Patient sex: M
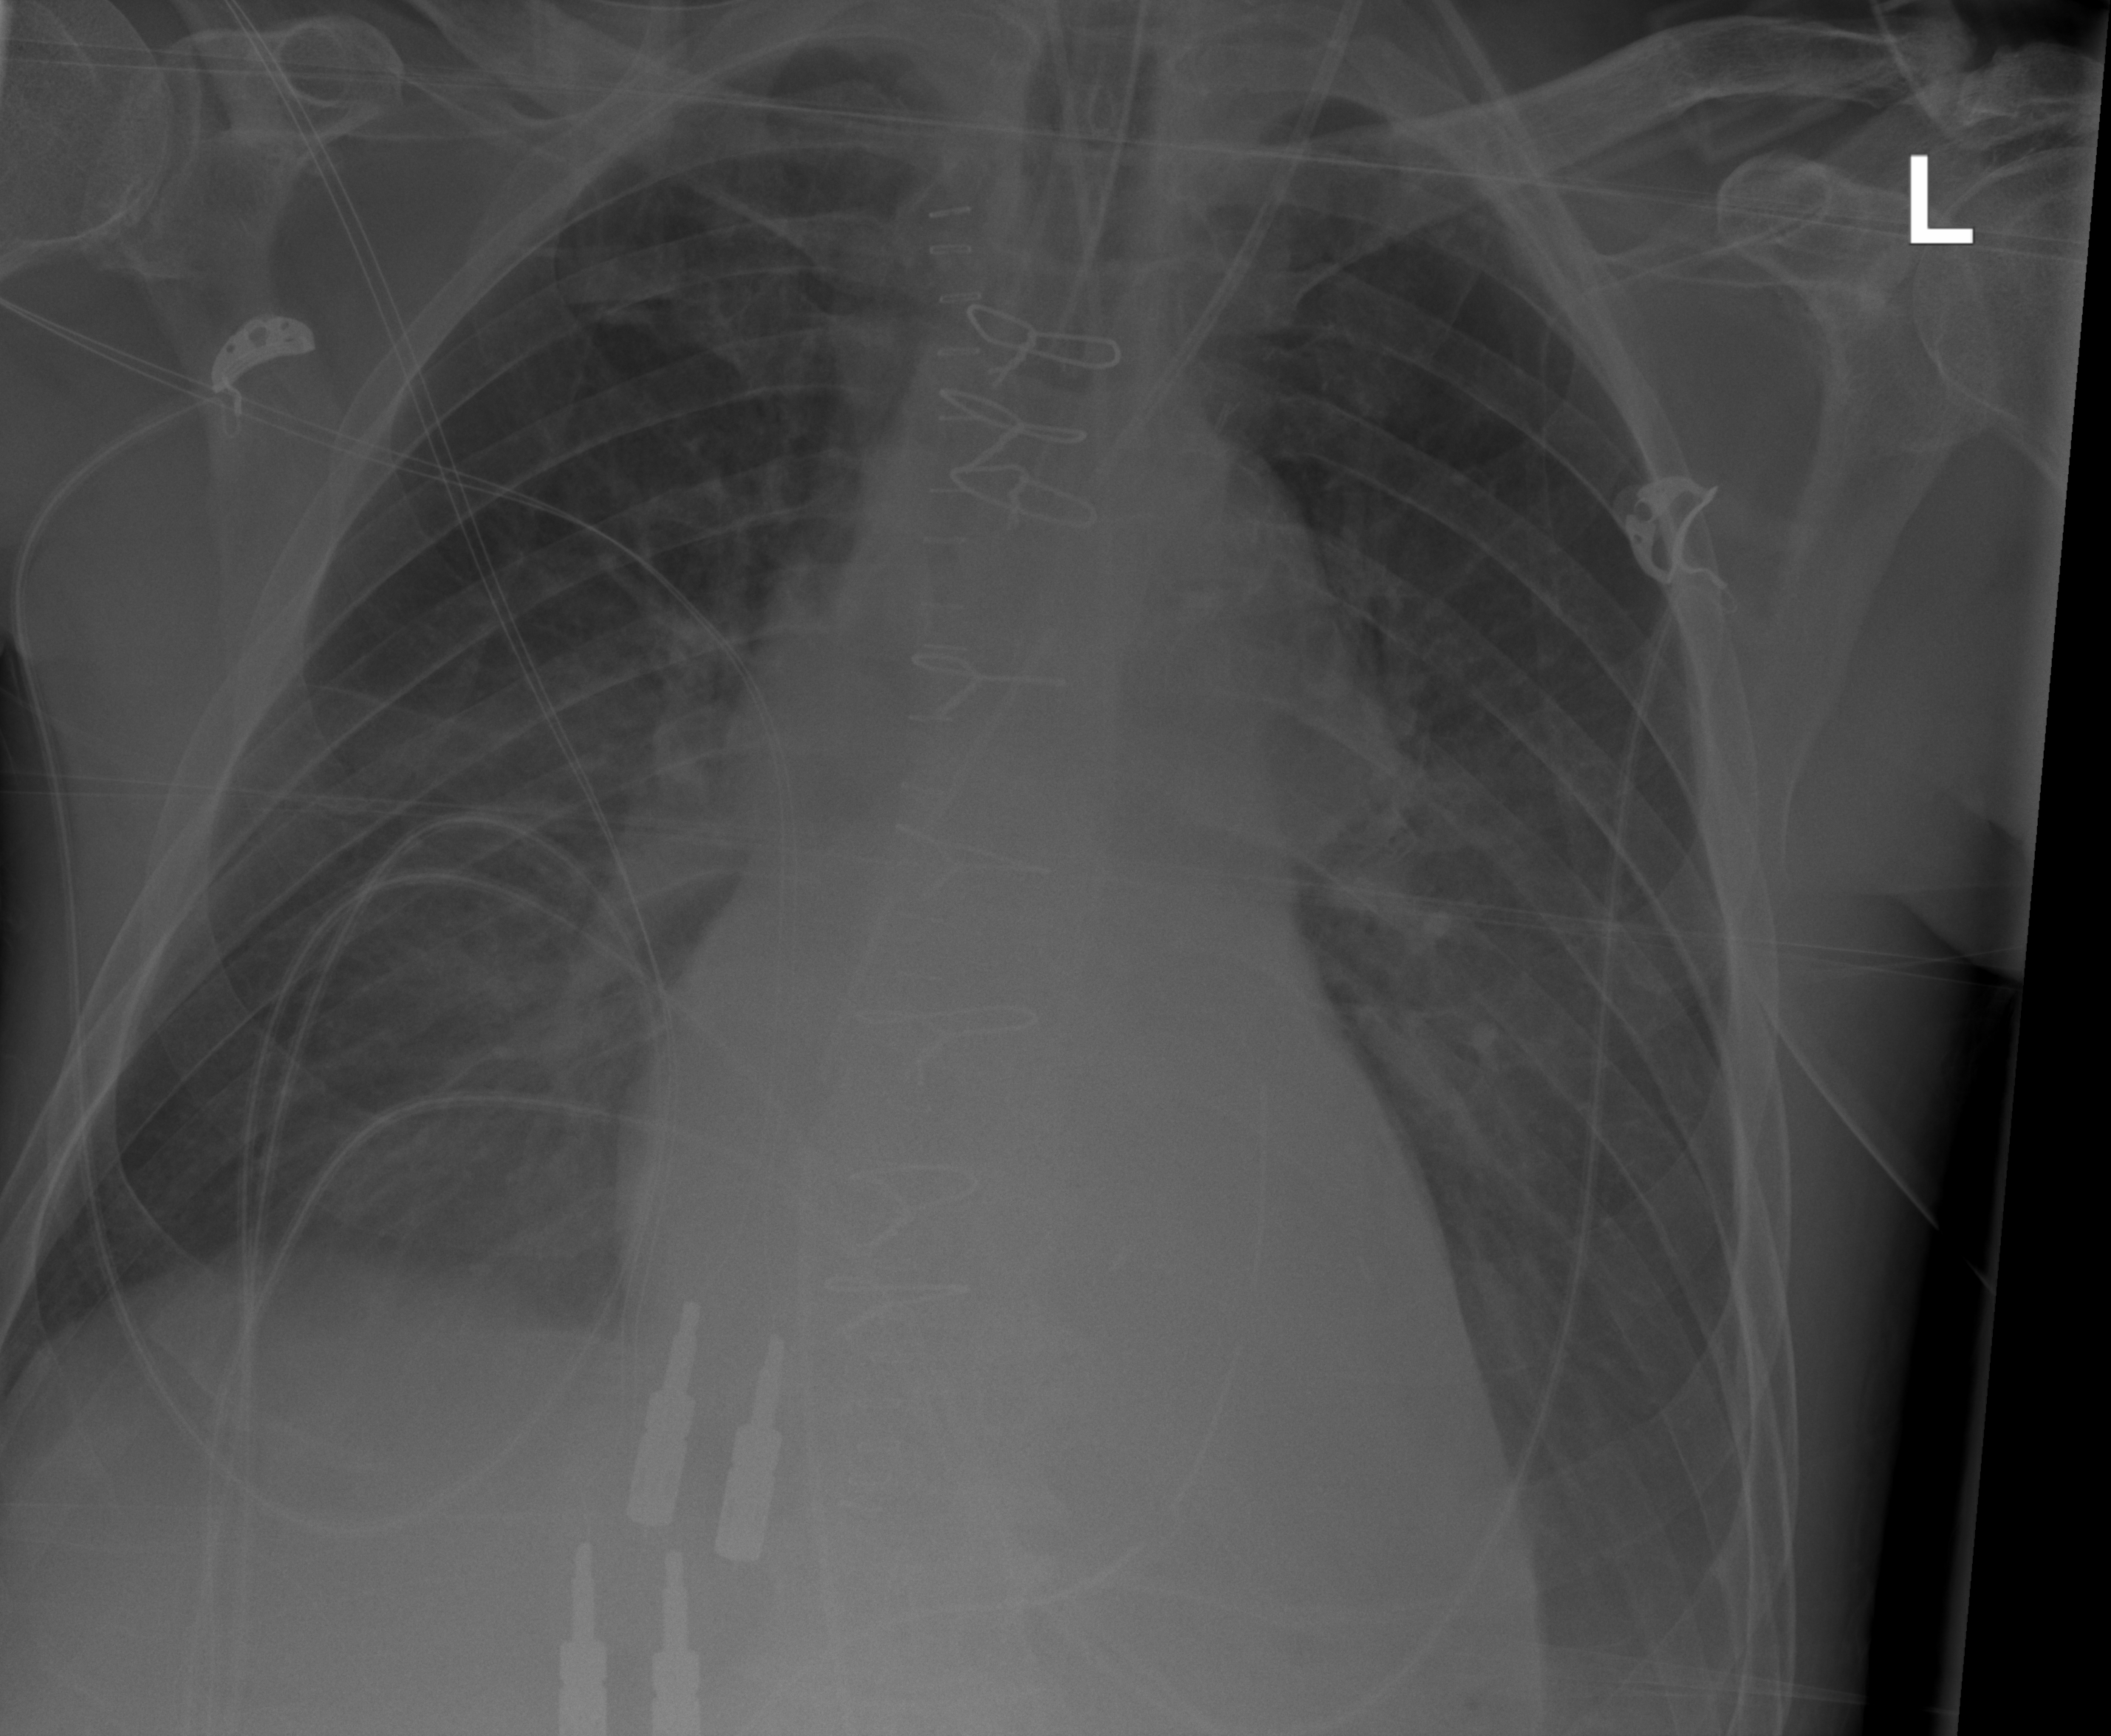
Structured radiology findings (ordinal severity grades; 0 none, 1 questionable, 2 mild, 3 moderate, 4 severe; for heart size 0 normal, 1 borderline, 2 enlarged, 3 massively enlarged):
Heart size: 2
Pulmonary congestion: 0
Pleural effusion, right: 0
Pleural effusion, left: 2
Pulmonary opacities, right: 0
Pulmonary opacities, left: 0
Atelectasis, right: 2
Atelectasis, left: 0